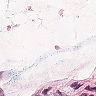
Metastatic tissue present: no